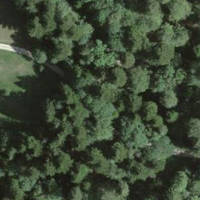
EUNIS habitat code: 44
Species observed at this site:
Veronica montana